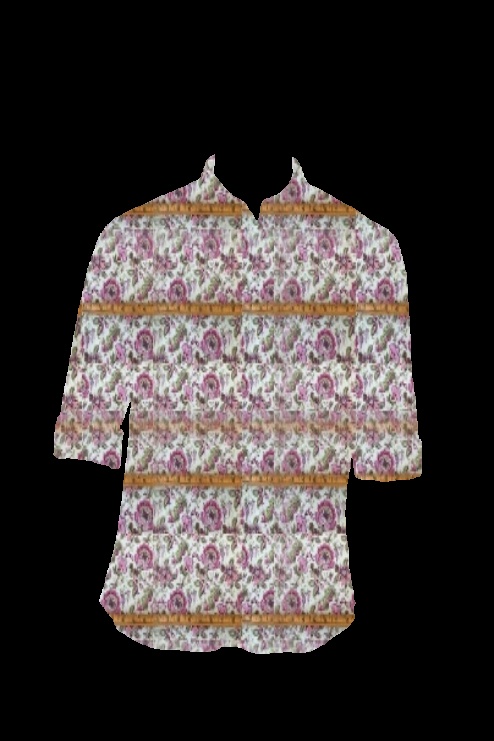
pink multi floral tee